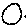
Label: circle